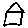
Label: house